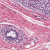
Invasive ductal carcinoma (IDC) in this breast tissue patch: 1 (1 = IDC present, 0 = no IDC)